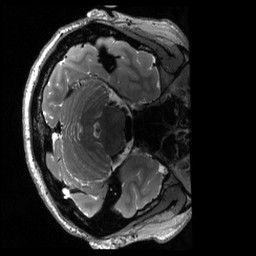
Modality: T2w
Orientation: axial
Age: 25
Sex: male
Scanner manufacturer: siemens
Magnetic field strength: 3 T
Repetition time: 3.2 s
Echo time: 0.563 s